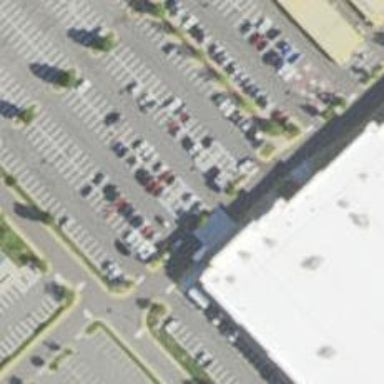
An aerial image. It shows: Parking space is available.